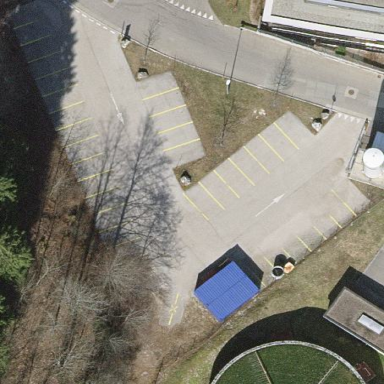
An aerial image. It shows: Parking area with grass paver surface.